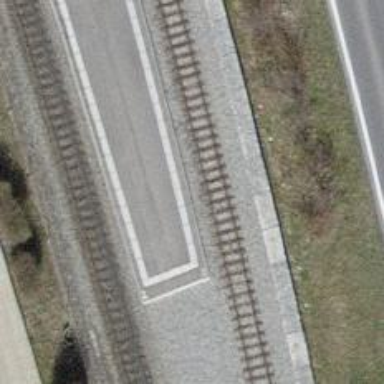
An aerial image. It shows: Narrow-gauge railway with 1 track. The tracks are electrified with contact line.